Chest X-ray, PA view. Patient: 58 years old, sex F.
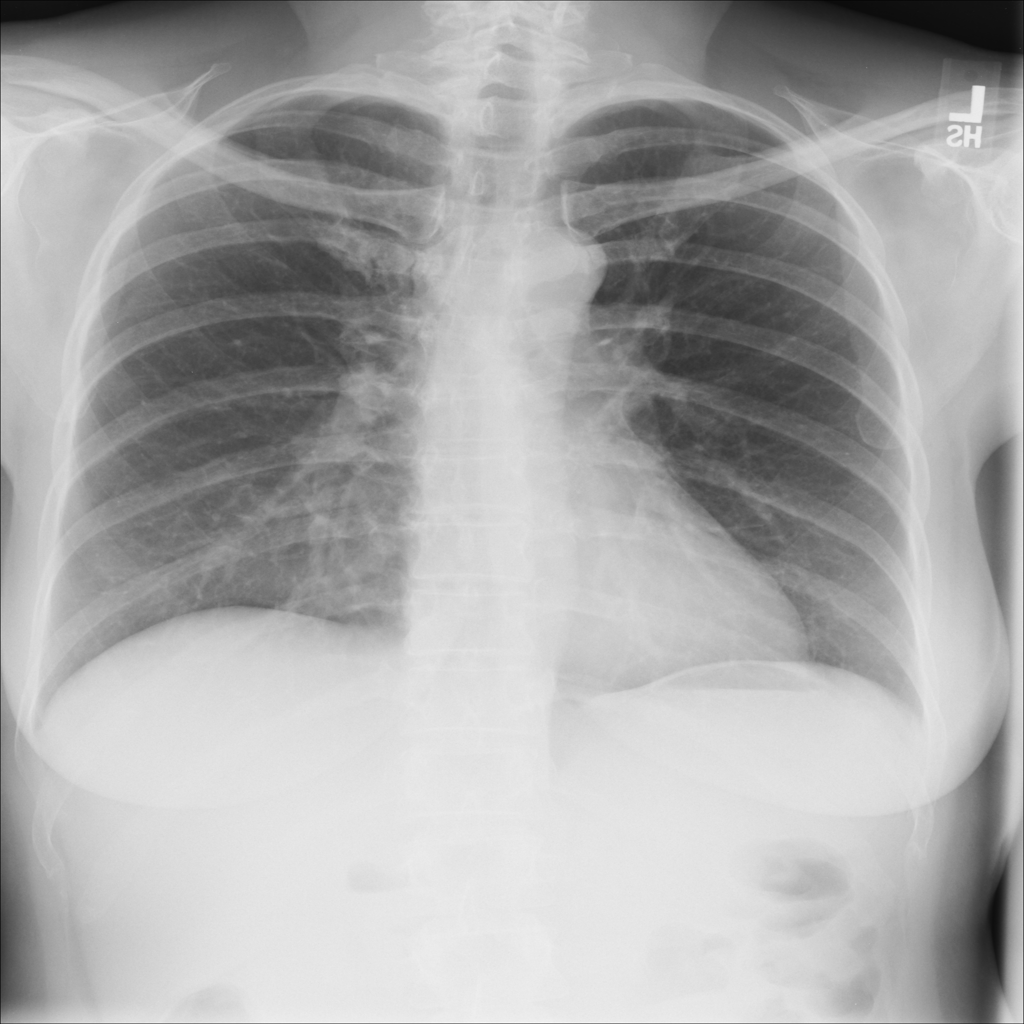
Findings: No Finding